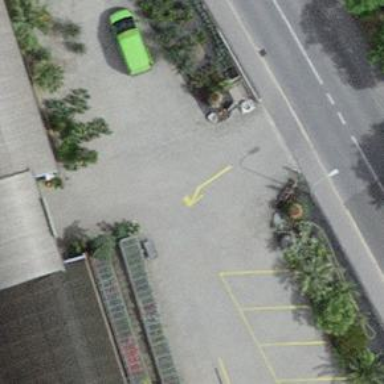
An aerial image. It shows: Garden center shop.